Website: apple
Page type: review-order
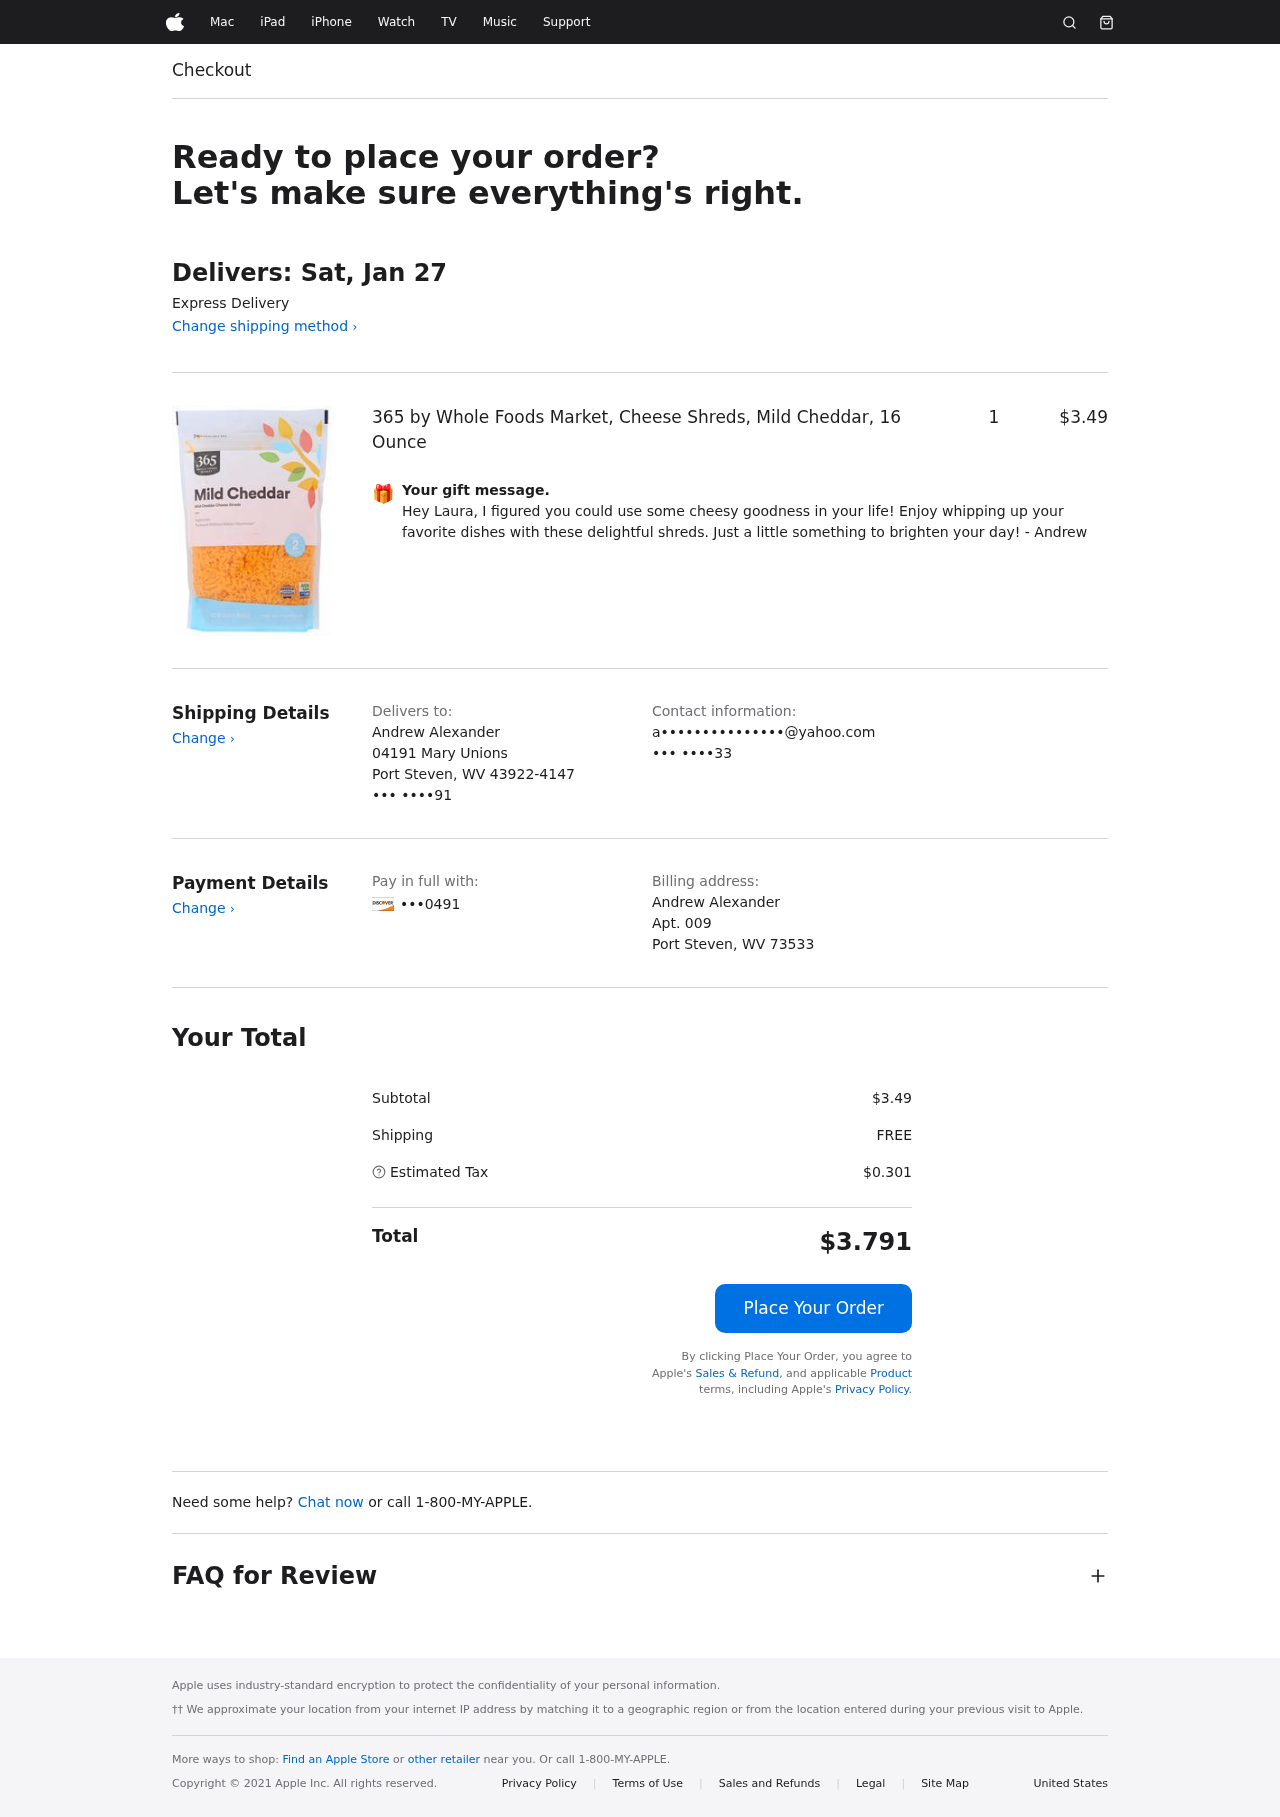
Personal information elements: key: PII_CARD_LAST4
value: •••0491
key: PII_CITY
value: Port Steven
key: PII_EMAIL
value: a•••••••••••••••@yahoo.com
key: PII_FULLNAME
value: Andrew Alexander
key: PII_GIFT_MESSAGE
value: Hey Laura, I figured you could use some cheesy goodness in your life! Enjoy whipping up your favorite dishes with these delightful shreds. Just a little something to brighten your day! - Andrew
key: PII_PHONE
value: ••• ••••91
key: PII_PHONE_ALT
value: ••• ••••33
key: PII_POSTCODE2
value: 73533
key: PII_POSTCODE_FULL
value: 43922-4147
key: PII_STATE_ABBR
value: WV
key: PII_STREET
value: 04191 Mary Unions
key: PII_STREET2
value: Apt. 009
Product elements: key: PRODUCT1_NAME
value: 365 by Whole Foods Market, Cheese Shreds, Mild Cheddar, 16 Ounce
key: PRODUCT1_PRICE
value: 3.49
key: PRODUCT1_QUANTITY
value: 1
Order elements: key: ORDER_DELIVERY_DATE
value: Delivers: Sat, Jan 27
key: ORDER_SUBTOTAL
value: $3.49
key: ORDER_SHIPPING_COST
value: FREE
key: ORDER_TAX
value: $0.301
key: ORDER_TOTAL
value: $3.791